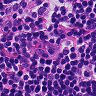
Metastatic tissue present: no